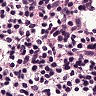
Metastatic tissue present: no